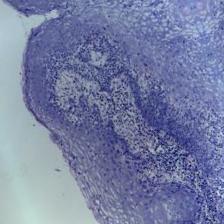
Diagnosis: OSCC